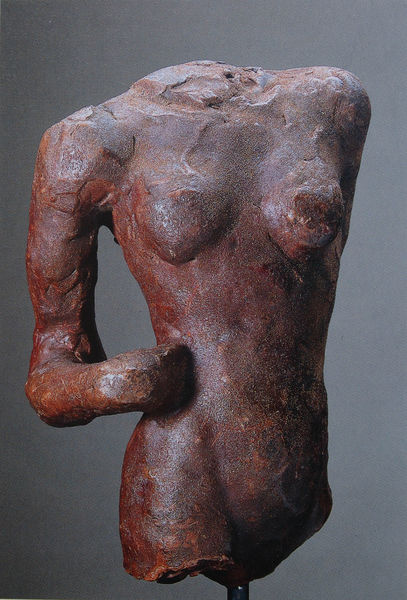
Titel: Frauentorso
Künstler: Franz Marc
Standort: München
Institution: Städtische Galerie im Lenbachhaus
Schlagwörter: akt, blau, hand, haut, kopf, körper, nackt, schatten, bewegung, braun, brust, busen, ellbogen, frau, licht, dame, rot, arm, inkarnat, mensch, stein, erde, schlank, figur, front, rechts, schulter, schultern, stock, keramik, skulptur, statue, ton, beine, taille, bein, brüste, stab, studie, modern, lila, violett, rauh, weiblich, widerschein, büste, glanz, metall, bauch, bronze, plastik, schoß, bauchnabel, ellenbogen, scham, oberkörper, foto, fotografie, photographie, halterung, stütze, verbrannt, oberfläche, torso, kupfer, entwurf, kunst, gedreht, unvollendet, photo, rau, handwerk, farbfoto, hüfte, muskel, rotbraun, adern, frontansicht, lichtreflex, stange, schulder, drehung, aufnahme, kopflos, lenden, rotton, stummel, rumpf, skizzenhaft, beschädigt, warzen, ohne kopf, rechter winkel, teilie, torsp, verstümmelt, aufgerissen, amputiert, elle, stativ, porphyr, angewinkelter arm, frauentorso, hnad, arm angewinkelt, angewinklt, stage, hand fehlt, kopf fehlt, ohne arm, ohne hand